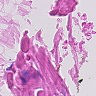
Metastatic tissue present: no